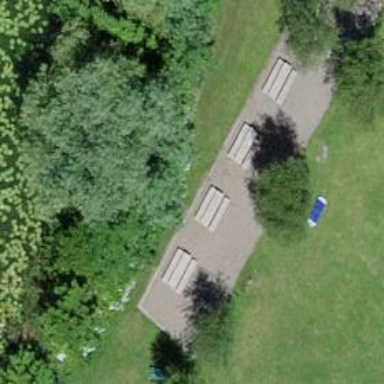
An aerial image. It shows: Picnic table located in leisure land area.